Interaction volume radius: 5 \u00c5
Interaction volume height: 10 \u00c5
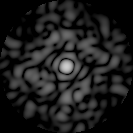
Disorder parameter: 0.8583